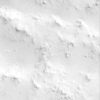
Label: not_dusty